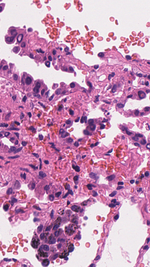
Tumor epithelial tissue: yes
Tumor-associated stroma tissue: yes
Normal tissue: no